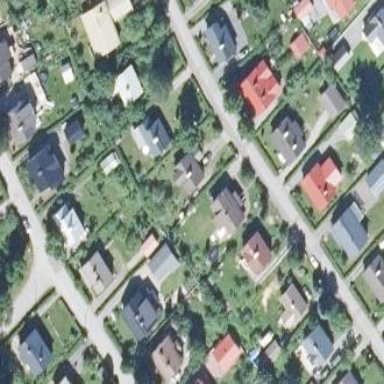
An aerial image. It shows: Residential area.